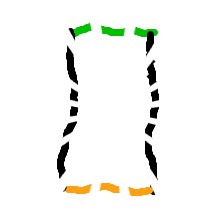
Shape: rectangle